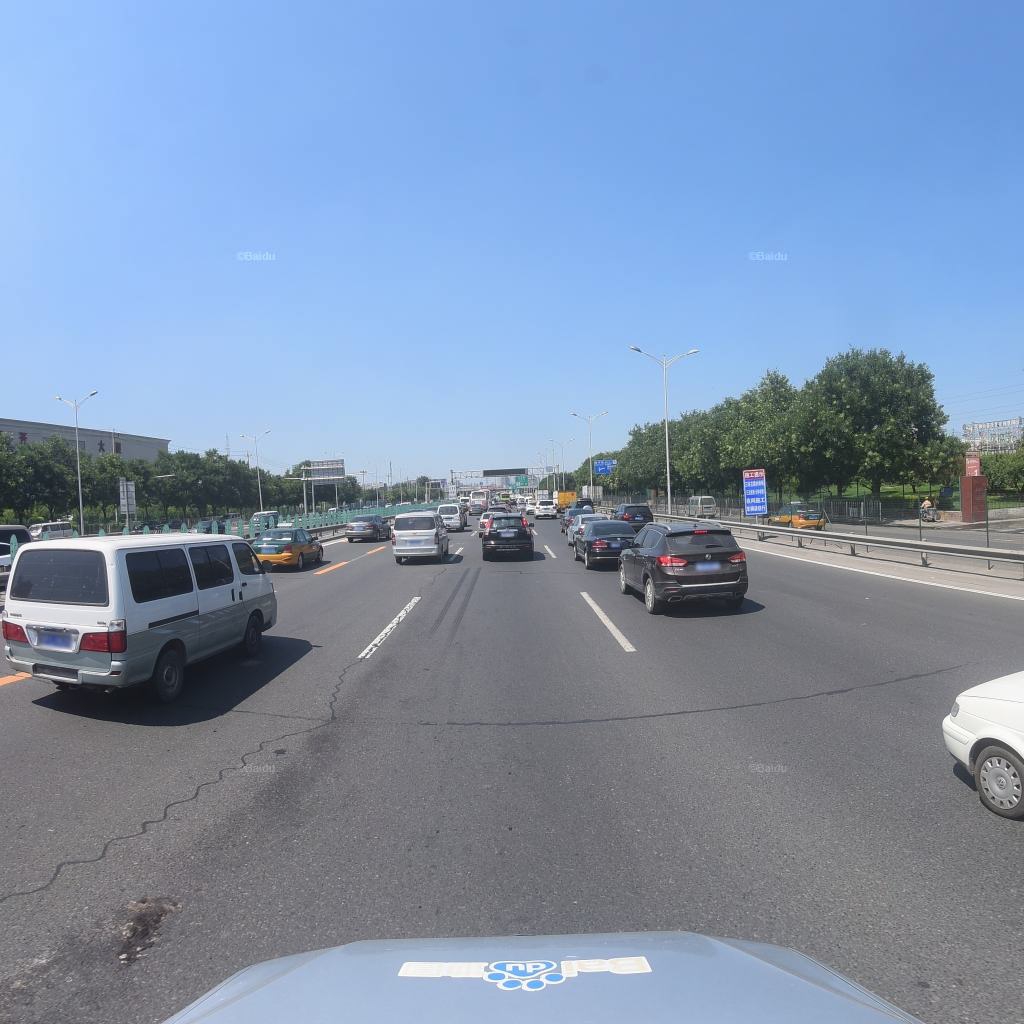
Region: Fengtai
Road damage annotations: transverse patch, transverse patch, longitudinal patch, longitudinal patch